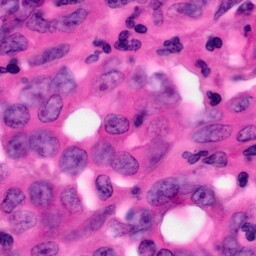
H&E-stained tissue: Pancreatic